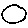
Label: circle